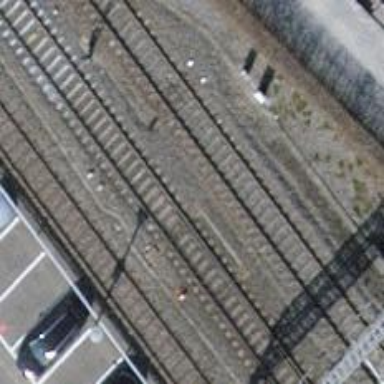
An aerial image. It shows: Railway switch.